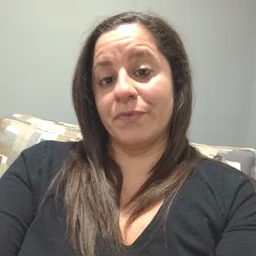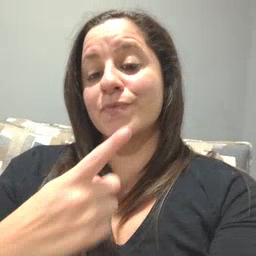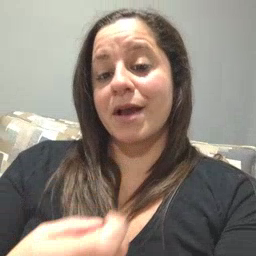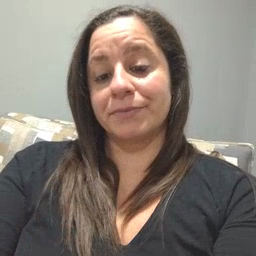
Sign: red